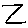
Label: zigzag